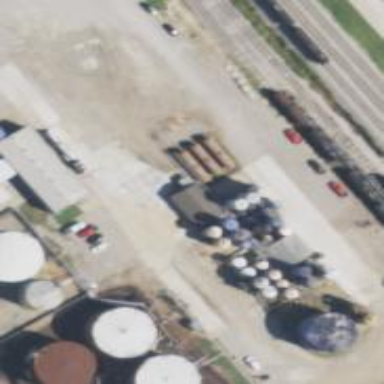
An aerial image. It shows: Storage tank that is man-made.